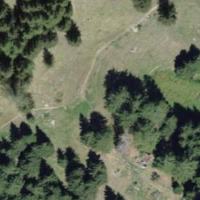
EUNIS habitat code: 26
Species observed at this site:
Clinopodium vulgare
Lysandra coridon